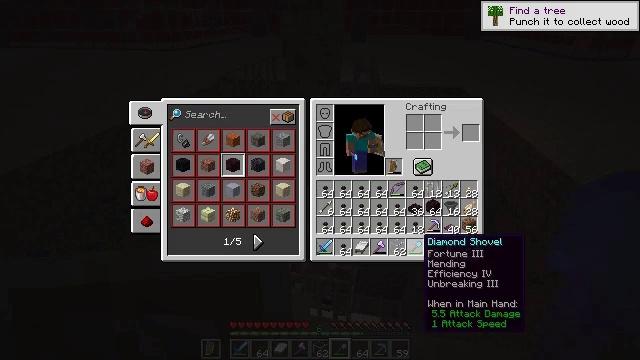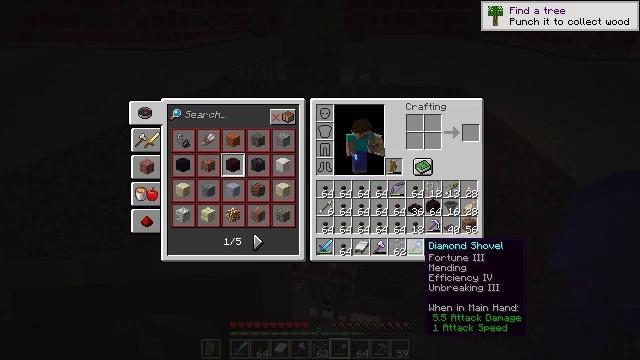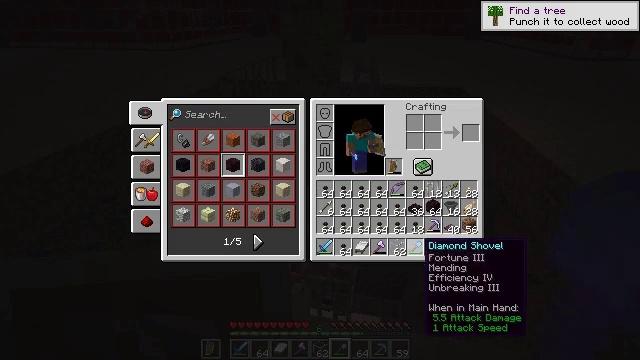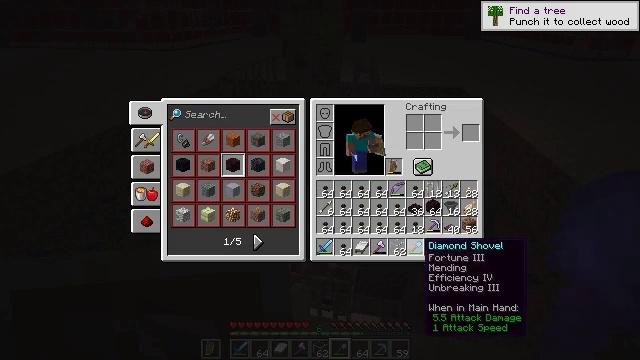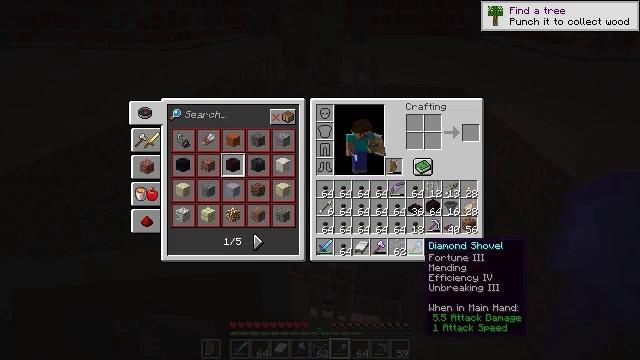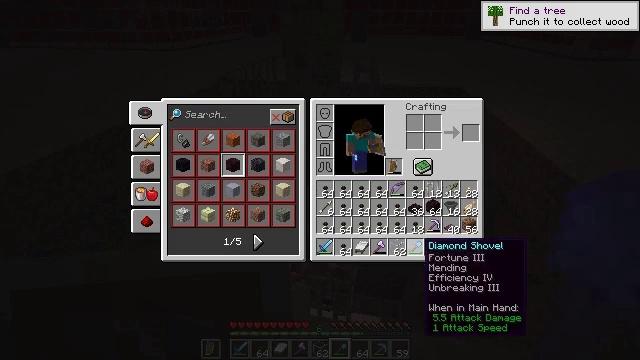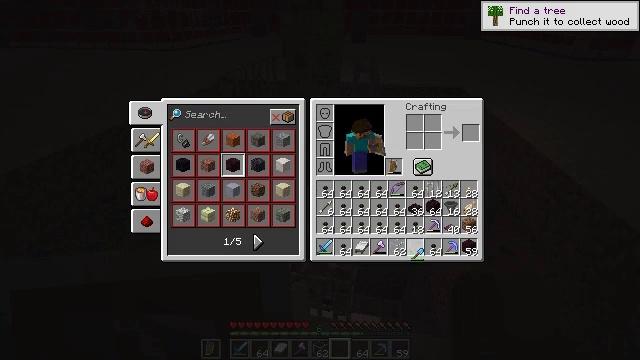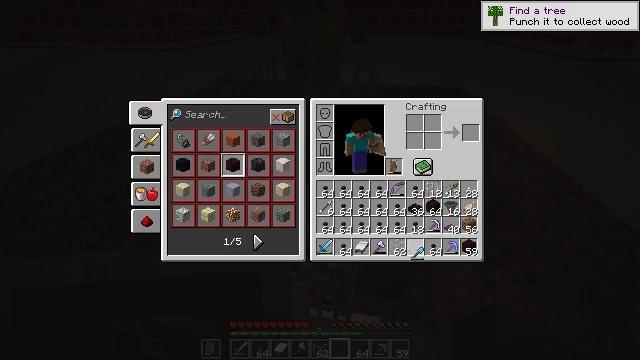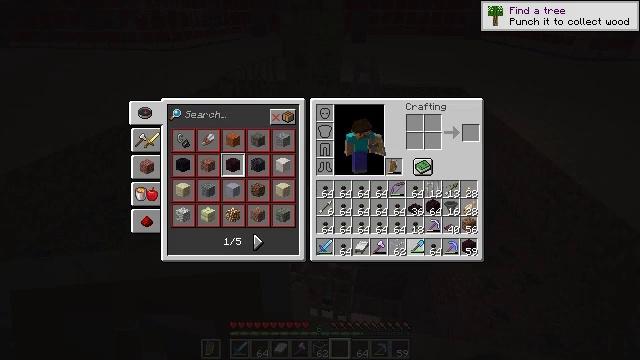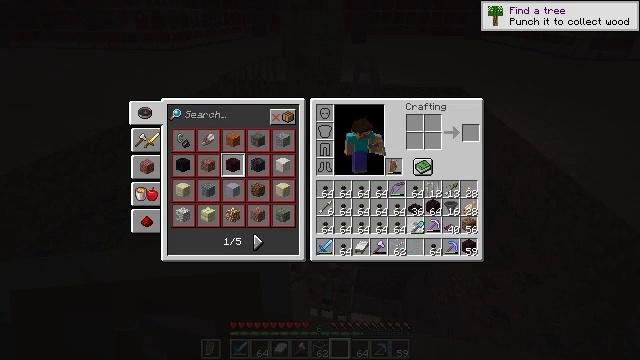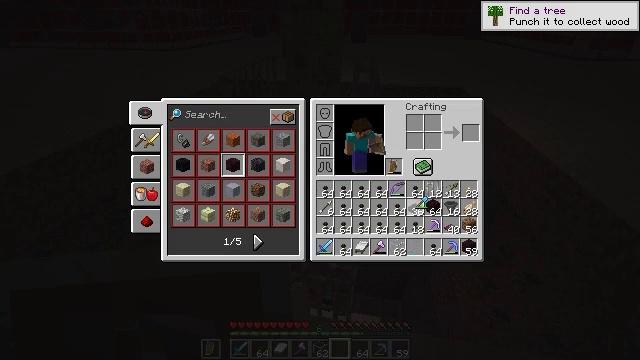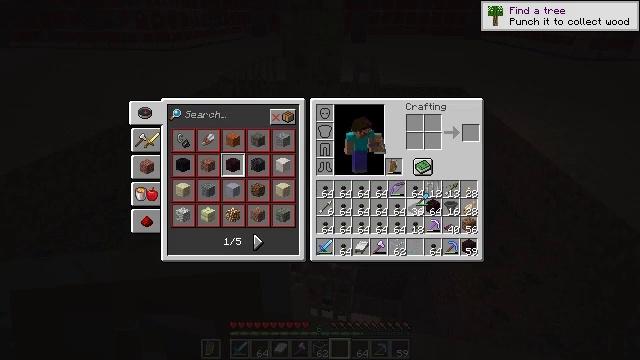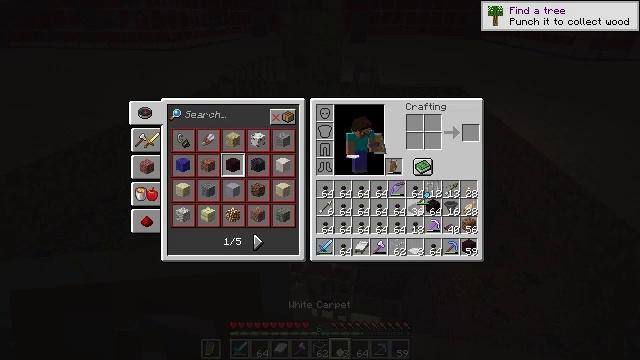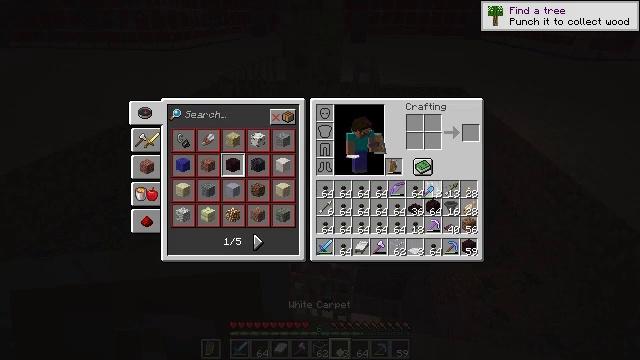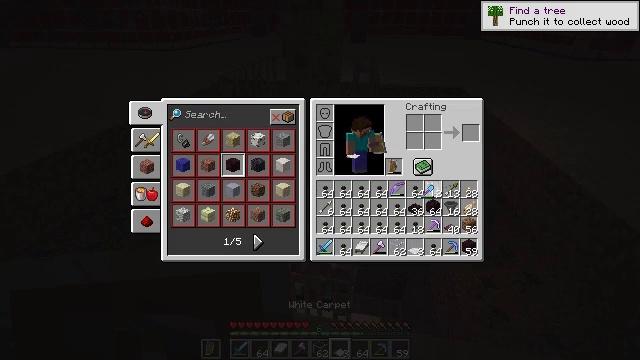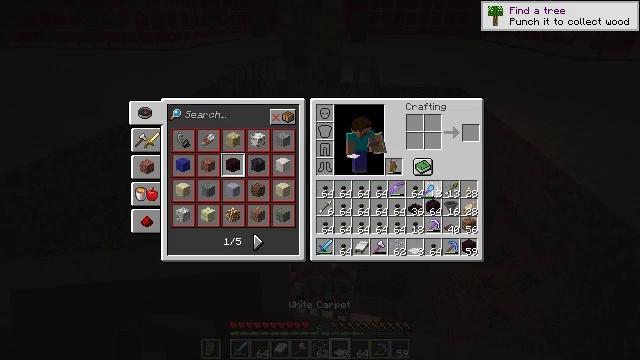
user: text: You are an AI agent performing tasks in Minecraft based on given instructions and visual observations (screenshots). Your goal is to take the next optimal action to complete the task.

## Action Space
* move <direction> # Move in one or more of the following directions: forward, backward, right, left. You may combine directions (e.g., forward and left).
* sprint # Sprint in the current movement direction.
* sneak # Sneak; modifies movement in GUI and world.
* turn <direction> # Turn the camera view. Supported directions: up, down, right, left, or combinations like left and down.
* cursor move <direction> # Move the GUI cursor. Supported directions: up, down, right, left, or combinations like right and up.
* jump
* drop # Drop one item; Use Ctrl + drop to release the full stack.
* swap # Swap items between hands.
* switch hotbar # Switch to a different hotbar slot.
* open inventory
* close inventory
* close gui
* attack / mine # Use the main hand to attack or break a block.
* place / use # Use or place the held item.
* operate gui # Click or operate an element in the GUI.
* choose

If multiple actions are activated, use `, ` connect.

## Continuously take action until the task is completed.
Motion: motion action
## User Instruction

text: Drop a white carpet.
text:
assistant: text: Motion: no_op
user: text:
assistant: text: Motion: no_op
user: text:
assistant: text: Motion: no_op
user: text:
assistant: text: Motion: no_op
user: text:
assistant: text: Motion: no_op
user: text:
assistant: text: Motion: operate gui
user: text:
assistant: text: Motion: operate gui
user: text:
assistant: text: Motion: cursor move up
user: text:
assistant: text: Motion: cursor move up
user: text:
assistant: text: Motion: cursor move up
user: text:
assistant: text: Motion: no_op
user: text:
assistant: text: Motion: no_op
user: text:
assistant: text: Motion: no_op
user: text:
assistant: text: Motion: no_op
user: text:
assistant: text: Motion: no_op
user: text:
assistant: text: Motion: operate gui
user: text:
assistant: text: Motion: operate gui
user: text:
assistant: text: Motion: operate gui
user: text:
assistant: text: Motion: no_op
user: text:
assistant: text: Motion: no_op
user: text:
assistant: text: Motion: cursor move down
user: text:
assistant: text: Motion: cursor move down
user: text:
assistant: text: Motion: no_op
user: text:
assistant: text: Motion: no_op
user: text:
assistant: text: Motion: no_op
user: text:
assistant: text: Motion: no_op
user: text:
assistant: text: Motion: no_op
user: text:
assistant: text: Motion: no_op
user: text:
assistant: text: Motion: no_op
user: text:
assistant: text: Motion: no_op